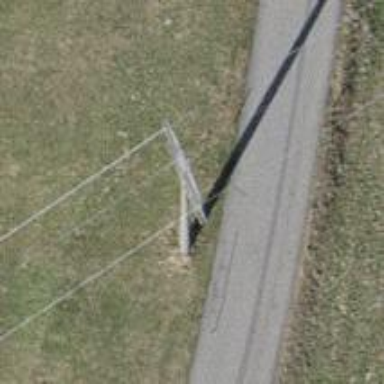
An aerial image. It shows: Concrete power pole.